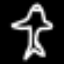
Label: airplane